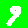
Digit: 9